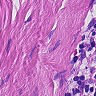
Metastatic tissue present: no